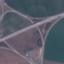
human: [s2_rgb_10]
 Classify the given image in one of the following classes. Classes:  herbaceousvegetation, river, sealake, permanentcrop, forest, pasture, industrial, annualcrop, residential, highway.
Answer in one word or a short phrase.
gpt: Highway